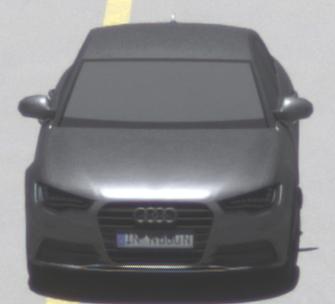
Make: Audi
Model: A6 2.0 TFSI
Detailed model: A6 (C7) Limousine
Model produced from: 2011/10
Model produced until: 2014/09
Doors: 4
Color: gray
Road condition: dry road
Daytime: midday
Contrast: high contrast